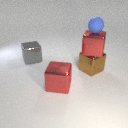
large brown metal cube below small blue rubber sphere